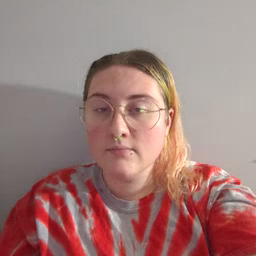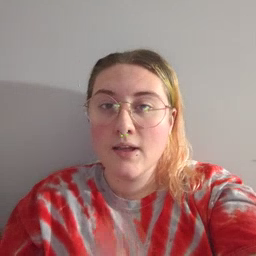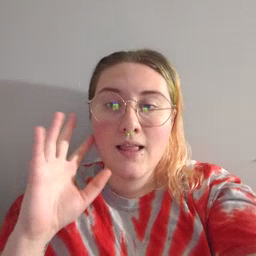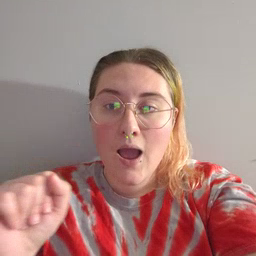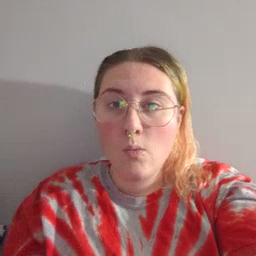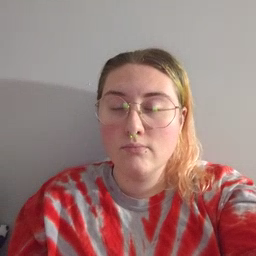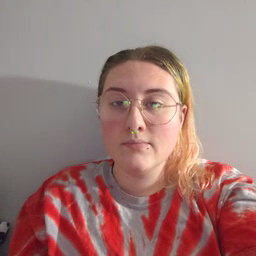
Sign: loud